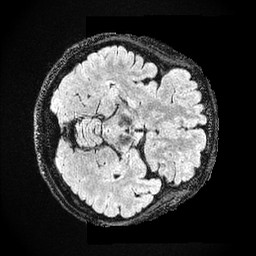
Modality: FLAIR
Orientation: axial
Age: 43
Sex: female
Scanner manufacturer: ge
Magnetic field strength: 3 T
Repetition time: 4.802 s
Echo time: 0.1171 s